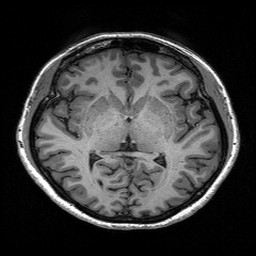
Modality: T1w
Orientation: coronal
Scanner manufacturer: siemens
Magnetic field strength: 3 T